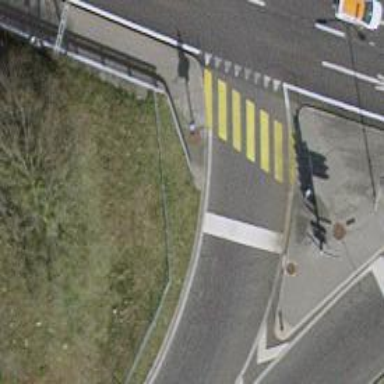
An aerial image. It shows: Road with traffic signals controlling the flow of traffic.